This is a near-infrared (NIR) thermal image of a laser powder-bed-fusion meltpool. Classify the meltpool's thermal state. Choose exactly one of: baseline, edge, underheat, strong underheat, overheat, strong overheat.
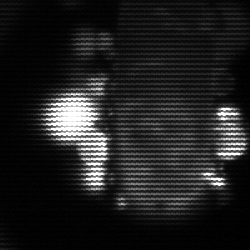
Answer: strong underheat